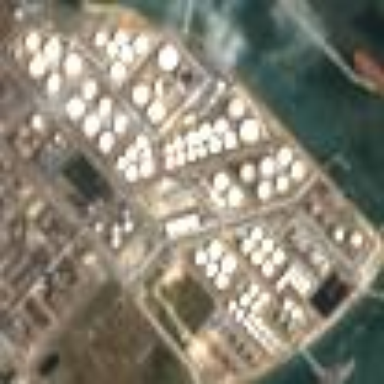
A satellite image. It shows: Industrial area with oil tank farm.